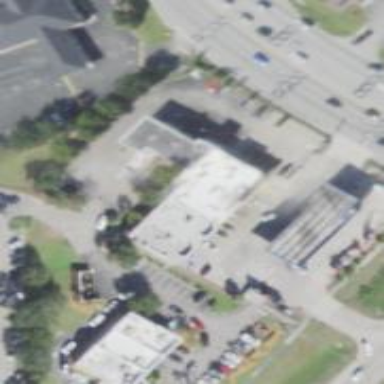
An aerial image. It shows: Convenience shop.